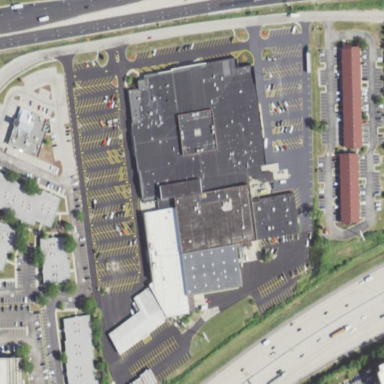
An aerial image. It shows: Retail area.